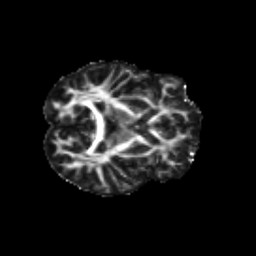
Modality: FA
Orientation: axial
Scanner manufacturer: siemens
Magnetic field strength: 3 T
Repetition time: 9.2 s
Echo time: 0.084 s